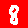
Digit: 8